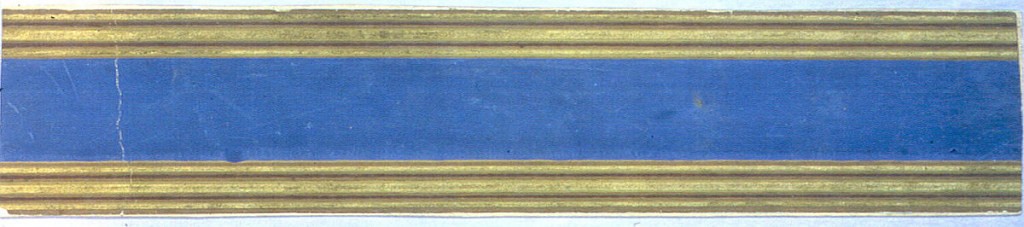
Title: Border
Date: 1850–1900
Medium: Block printed and flocked paper
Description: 1972-42-114-a: Printed architectural molding with gild edge bands...;     1972-42-114-b: Printed architectural molding with gild edge bands...;     1972-42-114-c: Printed architectural molding with gild edge bands...;     1972-42-114-d: Printed architectural molding with gild edge bands...;     1972-42-114-e: Printed architectural molding with gild edge bands...;     1972-42-114-f: Printed architectural molding with gild edge bands...;     1972-42-114-g: Printed architectural molding with gild edge bands...;     1972-42-114-h: Printed architectural molding with gild edge bands...